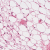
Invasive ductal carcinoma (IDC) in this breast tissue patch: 0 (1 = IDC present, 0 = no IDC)